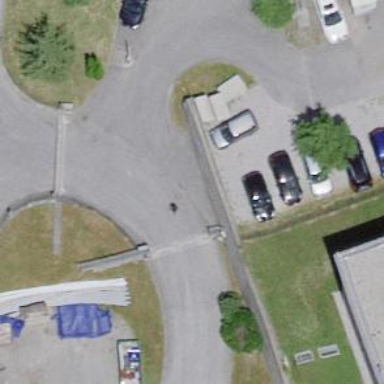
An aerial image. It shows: Gate.